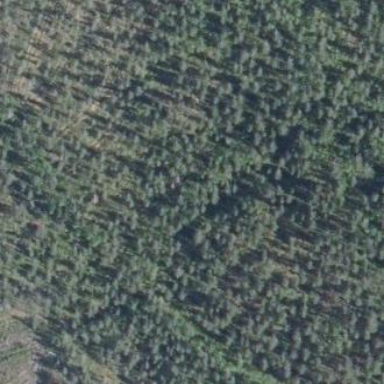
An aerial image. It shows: Woodland consisting mainly of needle-leaved trees.